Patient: sex F, age 66
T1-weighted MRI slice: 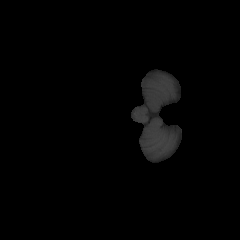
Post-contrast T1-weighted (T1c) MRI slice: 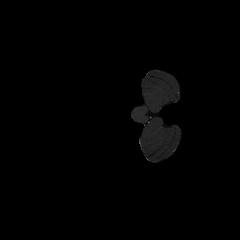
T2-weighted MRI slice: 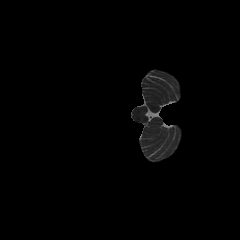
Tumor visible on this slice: no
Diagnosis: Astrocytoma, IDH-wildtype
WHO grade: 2